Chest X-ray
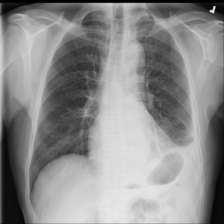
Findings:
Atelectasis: negative
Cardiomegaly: negative
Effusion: positive
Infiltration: negative
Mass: negative
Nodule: negative
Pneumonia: negative
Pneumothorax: negative
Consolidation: negative
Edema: negative
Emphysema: negative
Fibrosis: negative
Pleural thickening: negative
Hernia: negative